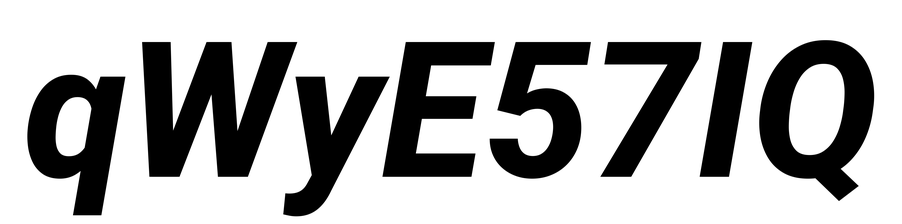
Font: Roboto-Italic_ExtraBold_Italic